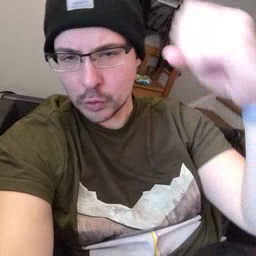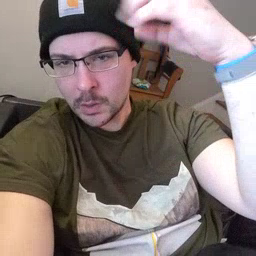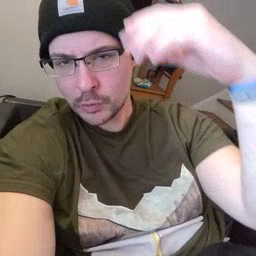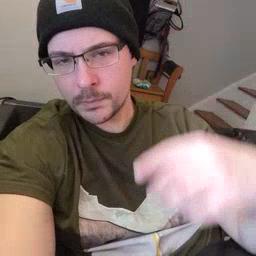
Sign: shower